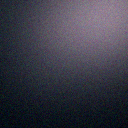
Screen state: off